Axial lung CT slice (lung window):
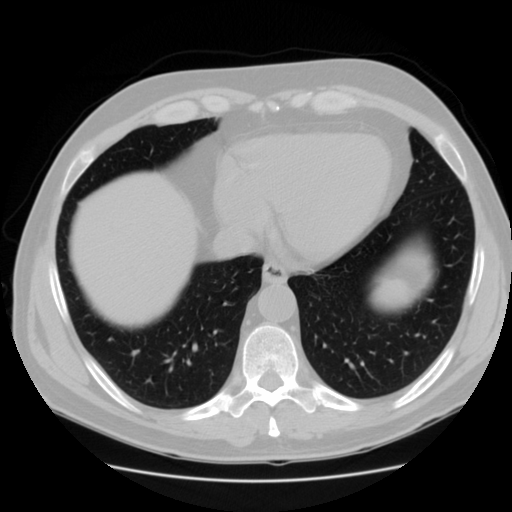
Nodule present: no